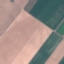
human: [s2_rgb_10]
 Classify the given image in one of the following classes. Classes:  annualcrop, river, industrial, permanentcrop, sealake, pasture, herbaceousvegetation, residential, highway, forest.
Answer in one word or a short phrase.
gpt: AnnualCrop